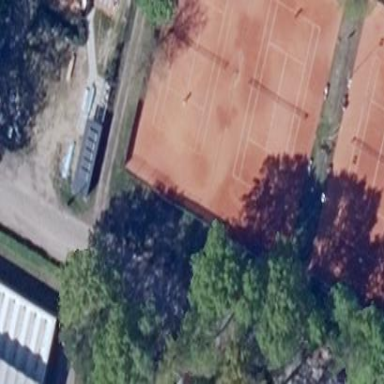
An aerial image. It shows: Tennis court with tartan surface located on pitch designated for leisure land.